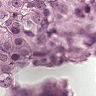
Metastatic tissue present: yes